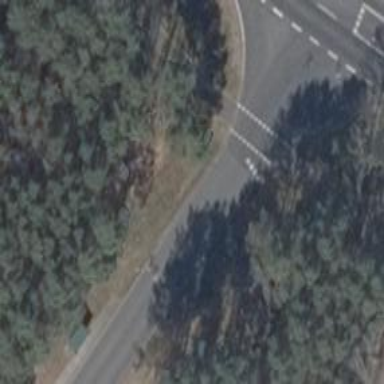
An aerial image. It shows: Road with "give way" sign.